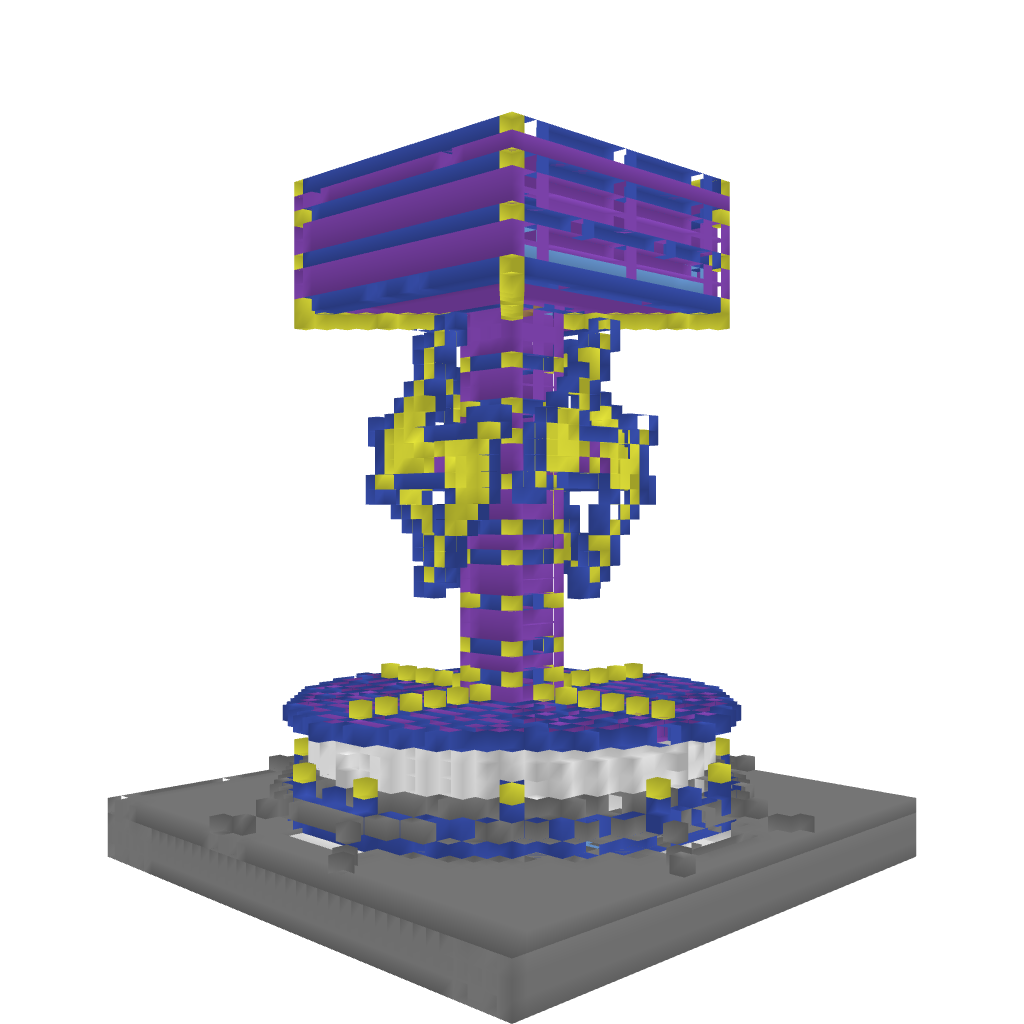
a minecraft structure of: XP Farm high quality